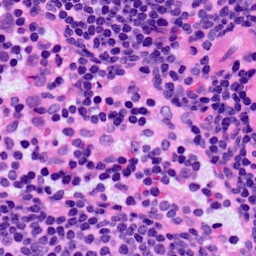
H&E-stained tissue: LymphNode